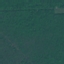
Land use / land cover class: Forest